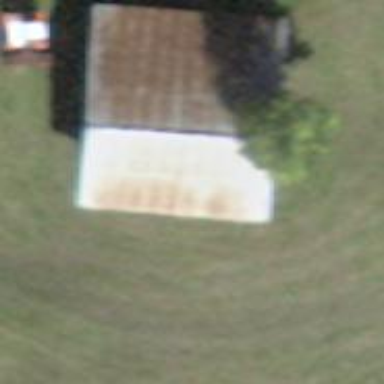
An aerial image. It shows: Barn.